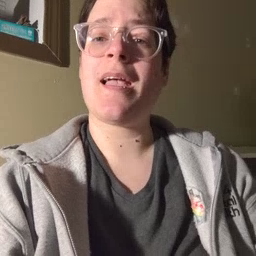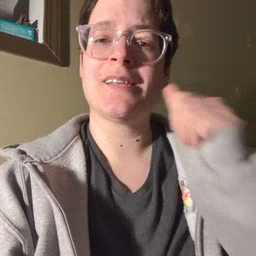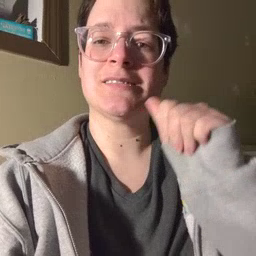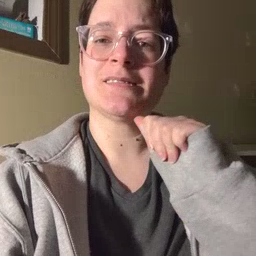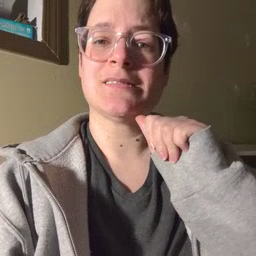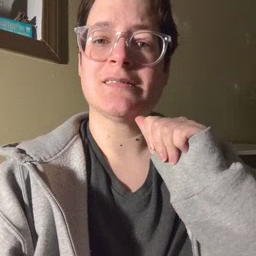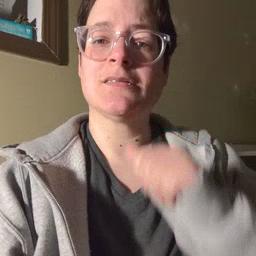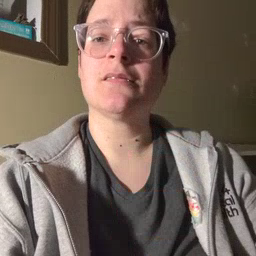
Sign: aunt